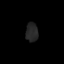
Tissue: lung
Cell type: Endothelial cells
Senescence score: 0.5931
Nuclear area (px): 231
Mean DAPI intensity: 37.182